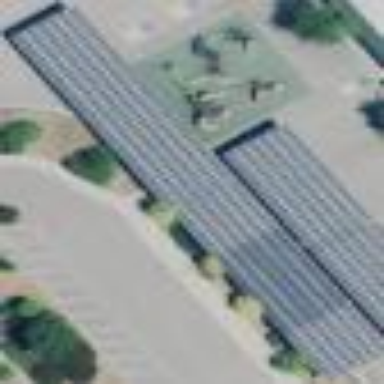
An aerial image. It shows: Solar photovoltaic panel generator on roof of building.